Question: I am wanting to make each cell in a row a different length..
Here is a picture to help.

So the Policy cell and the text to the right is fine. However, Section 1 and Section 2 I want to be 50/50.. Not 20/80 or whatever it is now. I have started using the WindowsBuilder tool instead of doing this by hand. Is this possible to do?
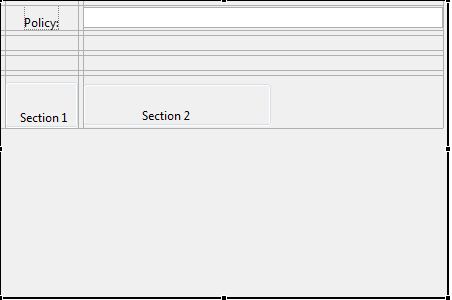
Answer: To lay out controls in the requested manner with a GridLayout in SWT you will have to the controls of each row into a composite of their own like so:
'''
shell.setLayout( new RowLayout( SWT.VERTICAL ) );
Composite composite1 = new Composite( shell, SWT.NONE );
composite1.setLayout( new GridLayout( 2, false ) );
createLabel( composite1, "2020" );
createLabel( composite1, "808080808080" );
Composite composite2 = new Composite( shell, SWT.NONE );
composite2.setLayout( new GridLayout( 2, false ) );
createLabel( composite2, "50505050" );
createLabel( composite2, "50505050" );
private static Label createLabel( Composite parent, String text ) {
Label label = new Label( parent, SWT.NONE );
label.setText( text );
return label;
}
'''

However, to me a 'FormLayout' seems more suitable to solve the given problem:
'''
shell.setLayout( new FormLayout() );
FormData leftFormData = new FormData();
leftFormData.top = new FormAttachment( 0 );
leftFormData.left = new FormAttachment( 0 );
leftFormData.right = new FormAttachment( 20 );
Label leftLabel = createLabel( shell, "2020", leftFormData );
FormData rightFormData = new FormData();
rightFormData.top = new FormAttachment( 0 );
rightFormData.left = new FormAttachment( leftLabel );
rightFormData.right = new FormAttachment( 100 );
createLabel( shell, "808080808080", rightFormData );
private static Label createLabel( Composite parent, String text, Object layoutData ) {
Label label = new Label( parent, SWT.NONE );
label.setText( text );
label.setLayoutData( layoutData );
return label;
}
'''
If you find the formData and formAttachment code too verbose, you may have a look at <URL>
And for an in-depth discussion of SWT layouts I recommend the <URL> article.